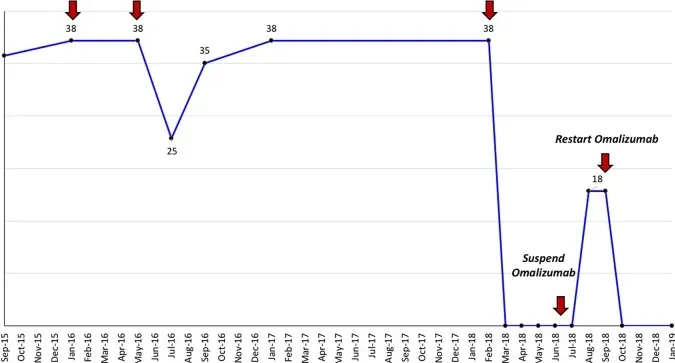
Effect of immunoglobulin replacement therapy and omalizumab on clinical severity of chronic urticaria by UAS7 score. Ig, Immunoglobulin; IVIG, intravenous immunoglobulin.
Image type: pathology (immunostaining)